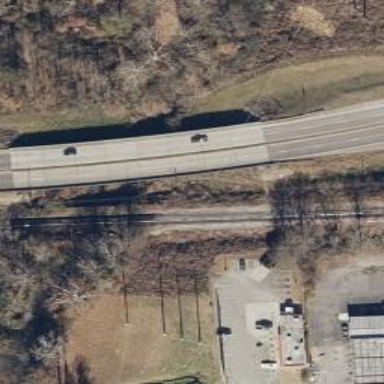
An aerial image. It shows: Trunk highway bridge.